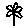
Label: flower